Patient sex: M
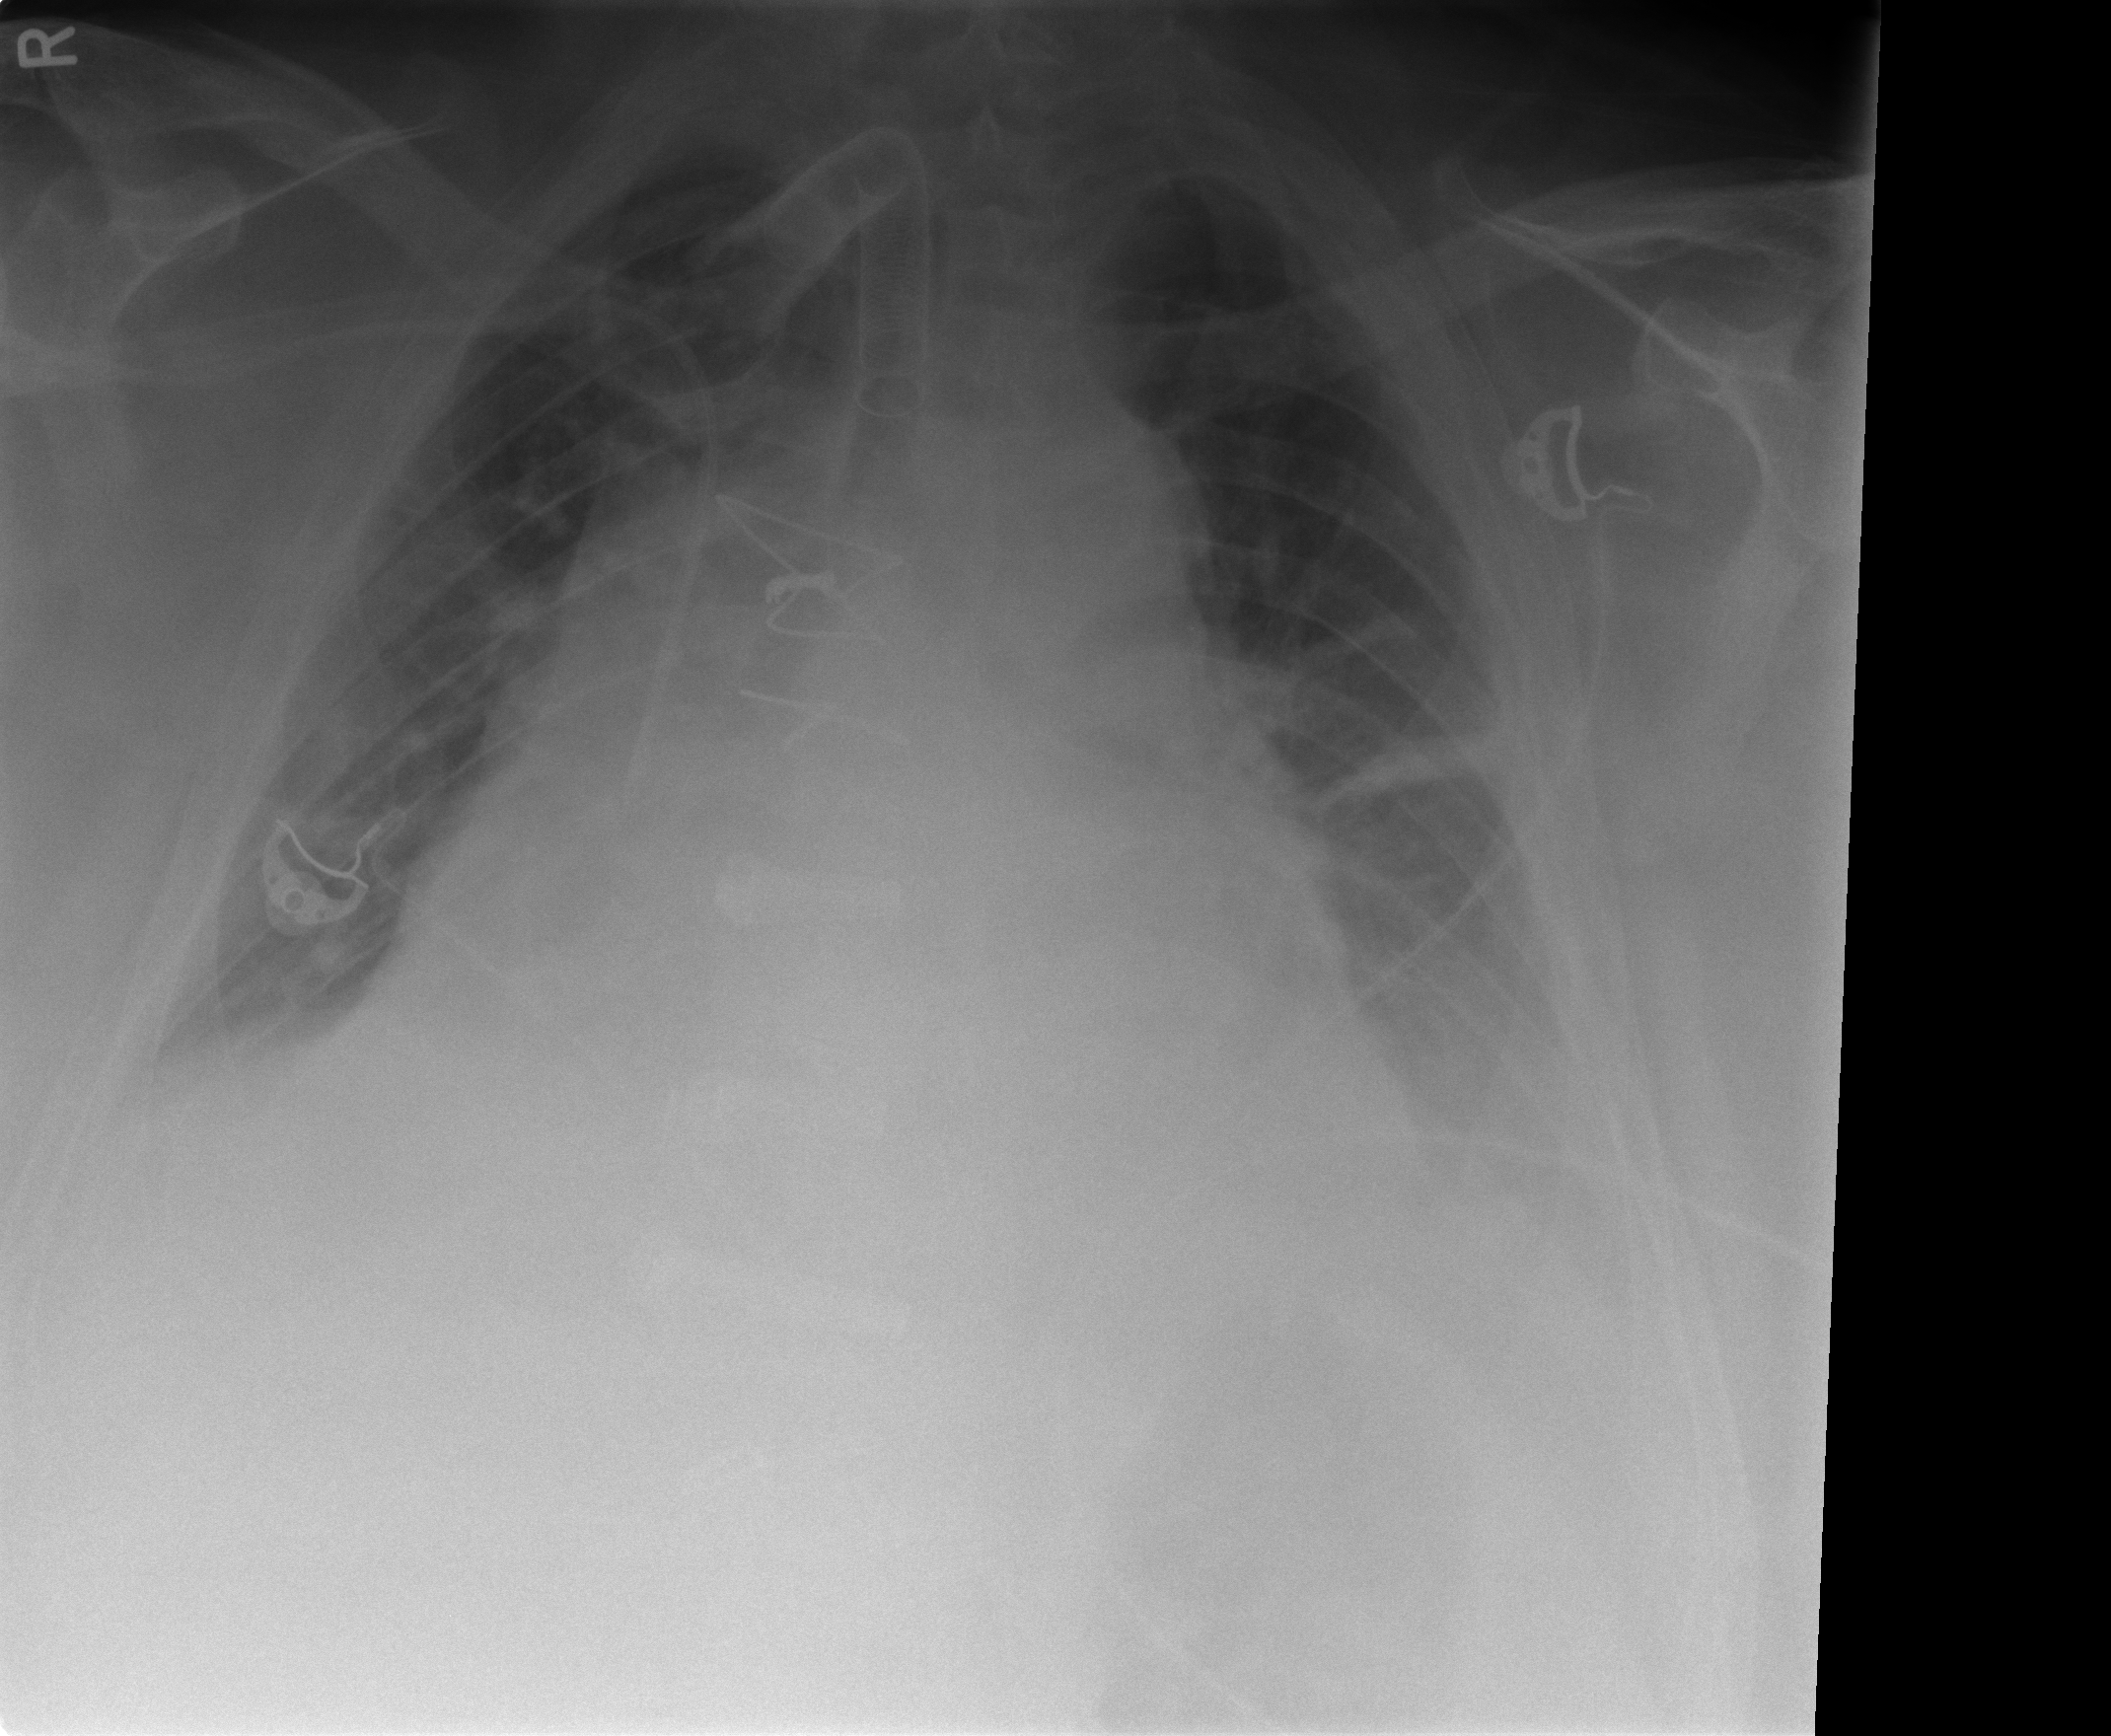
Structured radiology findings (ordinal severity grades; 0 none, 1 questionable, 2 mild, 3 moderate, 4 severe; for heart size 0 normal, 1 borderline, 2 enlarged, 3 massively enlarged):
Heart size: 3
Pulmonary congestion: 2
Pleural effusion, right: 1
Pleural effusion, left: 2
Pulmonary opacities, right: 0
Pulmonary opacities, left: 0
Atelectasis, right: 2
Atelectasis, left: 2